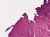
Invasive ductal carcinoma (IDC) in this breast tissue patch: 0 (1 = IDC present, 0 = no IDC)